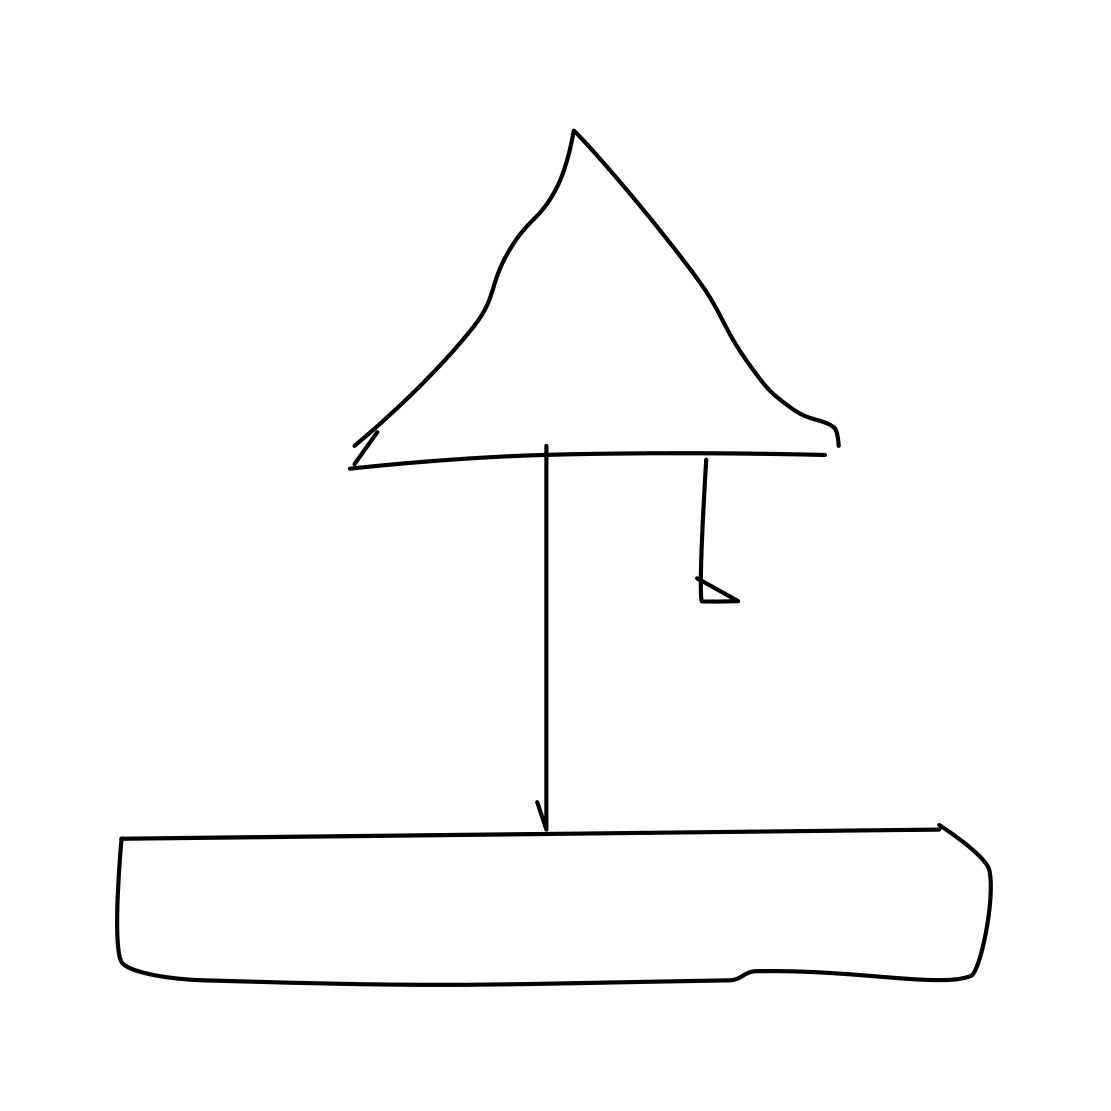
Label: tablelamp